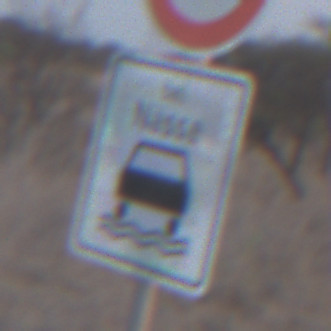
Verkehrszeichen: BeiNaesse
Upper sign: Geschwindigkeit70
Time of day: SunriseSunset
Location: Outdoor (Nature)
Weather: Clear
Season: NotSpecified
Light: Natural